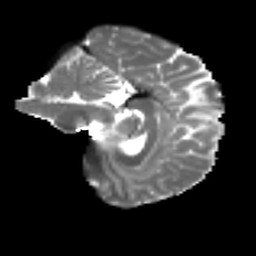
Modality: T2w
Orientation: sagittal
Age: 29
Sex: female
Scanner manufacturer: ge
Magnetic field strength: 3 T
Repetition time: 7.8 s
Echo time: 0.0606 s